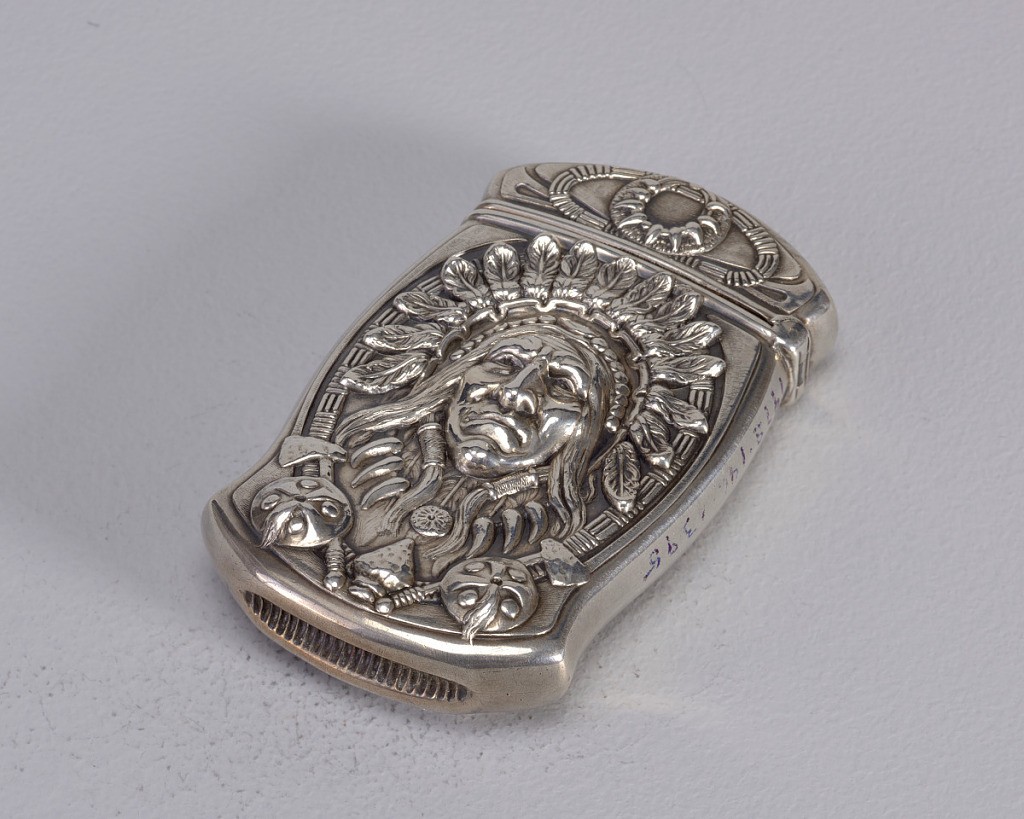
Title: Native American Motifs
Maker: Gorham Manufacturing Company, Providence, Rhode Island, USA, founded 1818
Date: ca. 1910
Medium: Silver
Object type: Matchsafe
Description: Oblong, curved sides, top and bottom, featuring raised decoration of Native American Indian motifs, central reserve displays feathered headdress, necklace strung with animal's teeth, arrowhead at bottom center, flanked by 2 tomahawks, lid features smaller necklace and other motifs, monogram inscribed on central reserve; reverse features Native American's face in central reserve with identical surrounding decoration. Lid hinged on side. Striker in recessed groove on bottom.